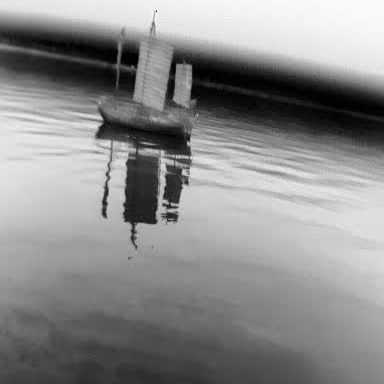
There is a sailboat in the infrared image.